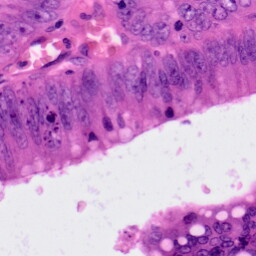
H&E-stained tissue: Colon